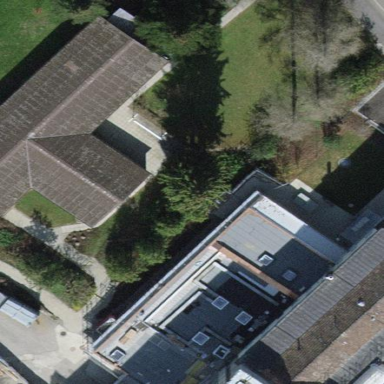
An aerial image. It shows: Hospital building.